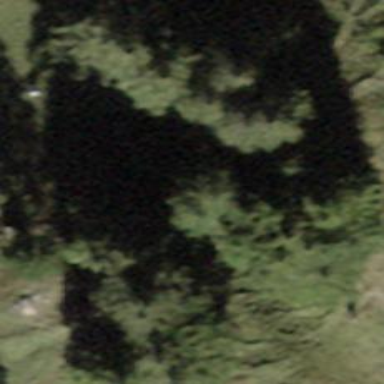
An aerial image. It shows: Forest area.